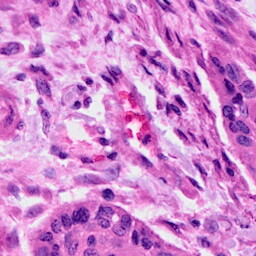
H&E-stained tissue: Cervix